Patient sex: M
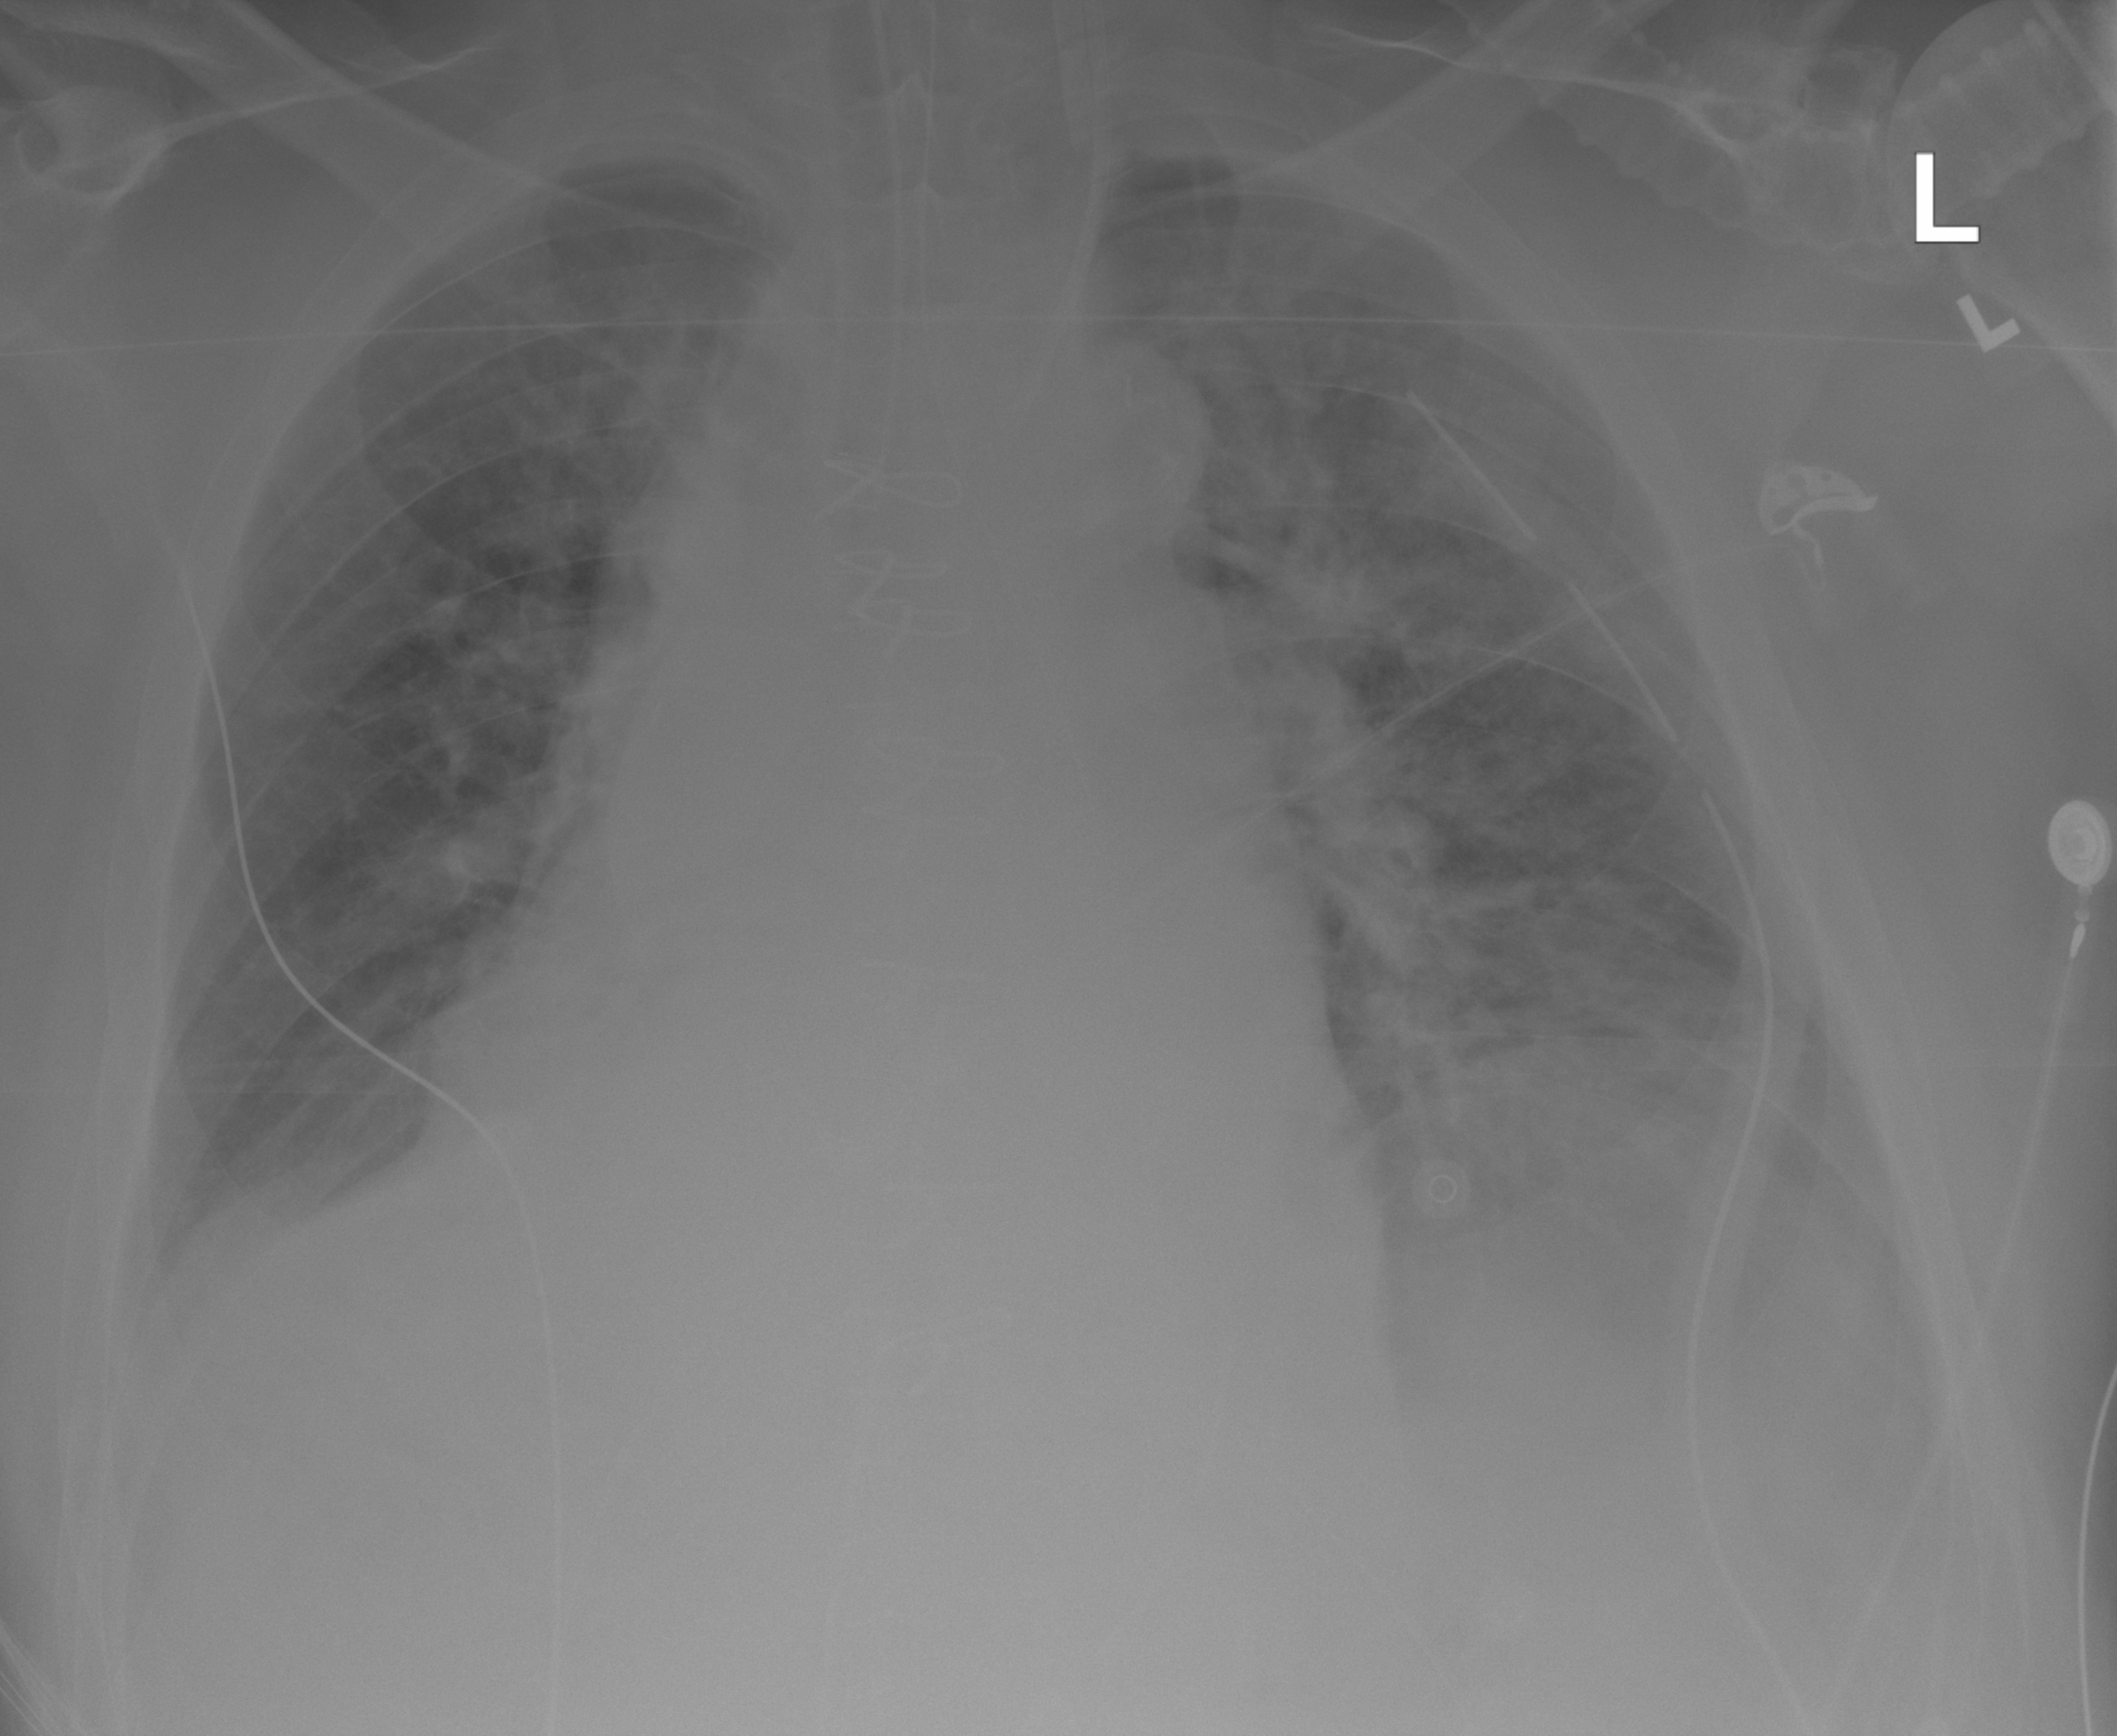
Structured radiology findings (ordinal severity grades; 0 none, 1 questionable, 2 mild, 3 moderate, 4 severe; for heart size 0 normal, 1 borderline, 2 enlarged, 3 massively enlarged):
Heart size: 2
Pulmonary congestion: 2
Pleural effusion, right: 2
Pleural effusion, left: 3
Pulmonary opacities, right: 0
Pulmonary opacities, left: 2
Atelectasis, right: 0
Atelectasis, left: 0